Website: apple
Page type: billing-address
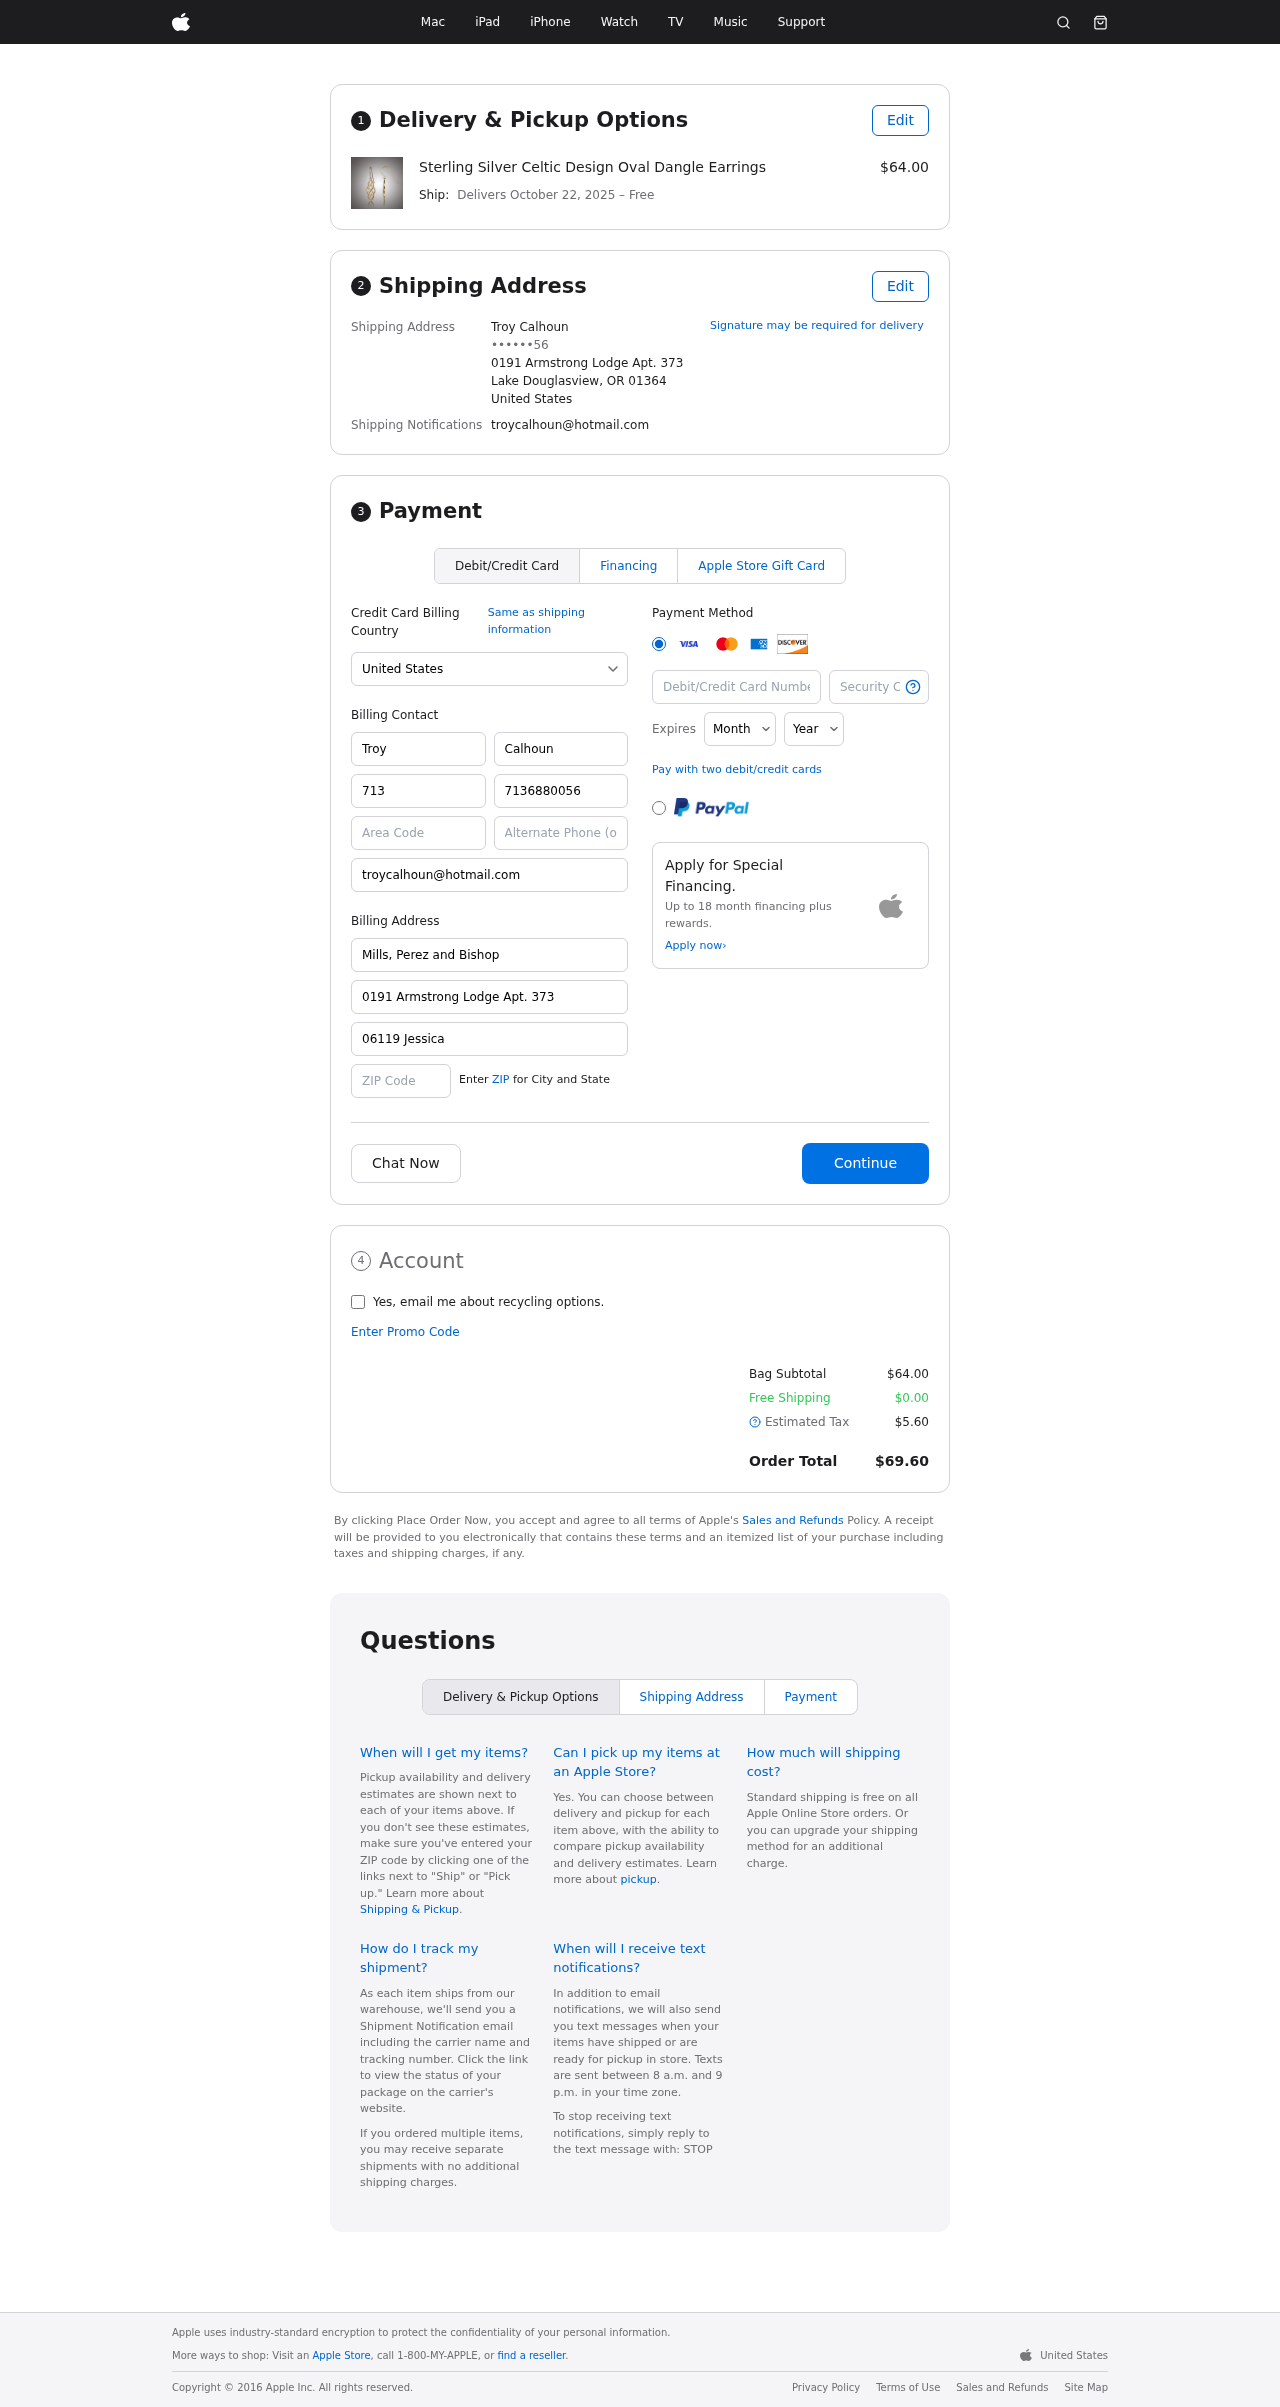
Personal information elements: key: PII_CARD_CVV
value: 1338
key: PII_CARD_EXPIRY_MONTH
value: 07
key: PII_CARD_EXPIRY_YEAR
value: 26
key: PII_CARD_NUMBER
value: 3722 9498 2249 236
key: PII_CITY_STATE_ZIP
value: Lake Douglasview, OR 01364
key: PII_COUNTRY
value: United States
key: PII_EMAIL
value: troycalhoun@hotmail.com
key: PII_FULLNAME
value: Troy Calhoun
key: PII_STREET
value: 0191 Armstrong Lodge Apt. 373
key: PII_PHONE_LINE_NUMERIC
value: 56
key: PII_PHONE_SUFFIX_NUMERIC
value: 56
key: PII_BILLING_FIRSTNAME
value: Troy
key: PII_BILLING_LASTNAME
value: Calhoun
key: PII_BILLING_PHONE_AREA
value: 713
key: PII_BILLING_PHONE
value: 7136880056
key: PII_BILLING_EMAIL
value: troycalhoun@hotmail.com
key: PII_BILLING_COMPANY
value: Mills, Perez and Bishop
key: PII_BILLING_STREET
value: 0191 Armstrong Lodge Apt. 373
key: PII_BILLING_STREET2
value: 06119 Jessica Roads
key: PII_BILLING_POSTCODE
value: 01364
Product elements: key: PRODUCT1_NAME
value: Sterling Silver Celtic Design Oval Dangle Earrings
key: PRODUCT1_PRICE
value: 64
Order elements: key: ORDER_DELIVERY_DATE
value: October 22, 2025
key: ORDER_SUBTOTAL
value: $64.00
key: ORDER_SHIPPING_COST
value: $0.00
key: ORDER_TAX
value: $5.60
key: ORDER_TOTAL
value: $69.60